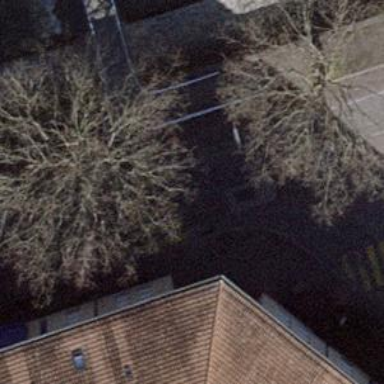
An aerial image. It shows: Footway with concrete surface.